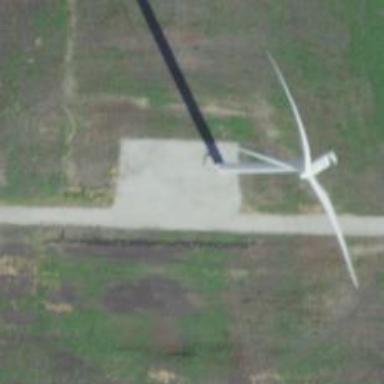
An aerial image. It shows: Wind turbine power generator.